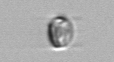
Label: Skeletonema